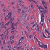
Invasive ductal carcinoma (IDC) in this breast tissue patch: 1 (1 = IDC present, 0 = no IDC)